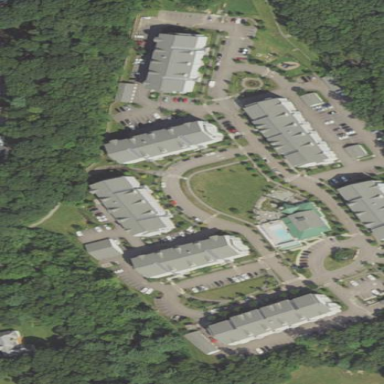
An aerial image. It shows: Residential area with apartments.